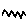
Label: zigzag